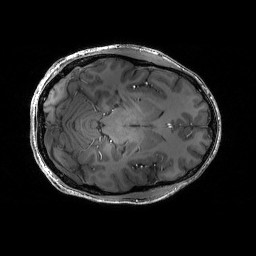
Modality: T1w
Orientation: axial
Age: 31
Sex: male
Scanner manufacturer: siemens
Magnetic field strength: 6.98 T
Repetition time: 2.37 s
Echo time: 0.00231 s